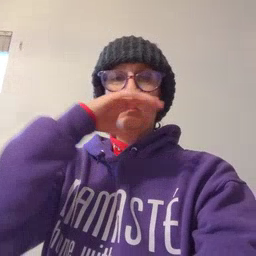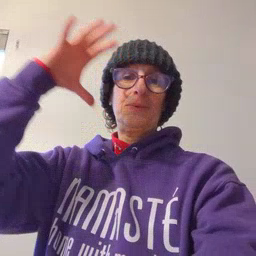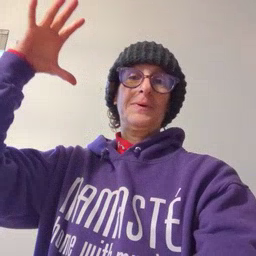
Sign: balloon